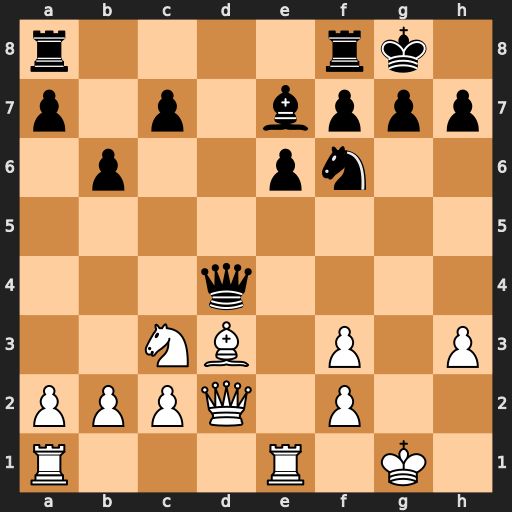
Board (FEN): r4rk1/p1p1bppp/1p2pn2/8/3q4/2NB1P1P/PPPQ1P2/R3R1K1
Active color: w
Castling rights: -
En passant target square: -
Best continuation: Bxh7+ Nxh7 Qxd4